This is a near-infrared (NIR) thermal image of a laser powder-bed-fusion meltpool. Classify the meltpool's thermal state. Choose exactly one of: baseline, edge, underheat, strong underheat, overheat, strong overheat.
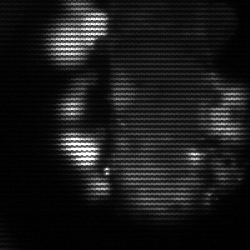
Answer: strong underheat